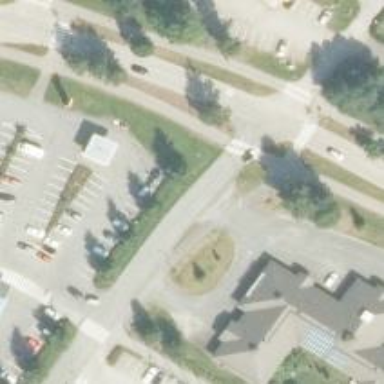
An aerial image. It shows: Marked crossing on asphalt cycleway road.